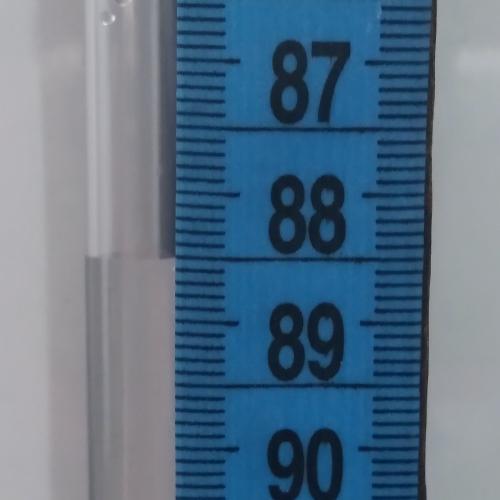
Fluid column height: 88.5 cm